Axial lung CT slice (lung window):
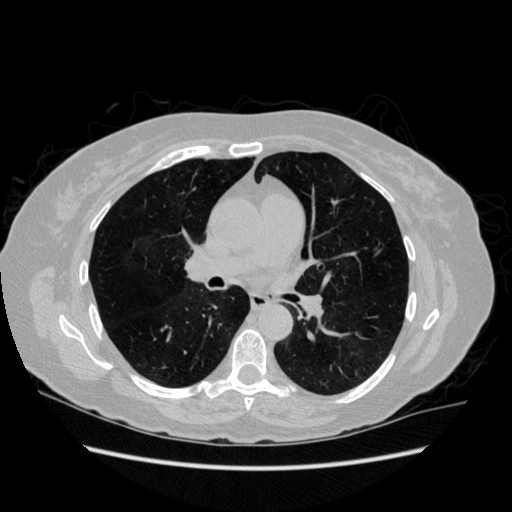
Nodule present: no